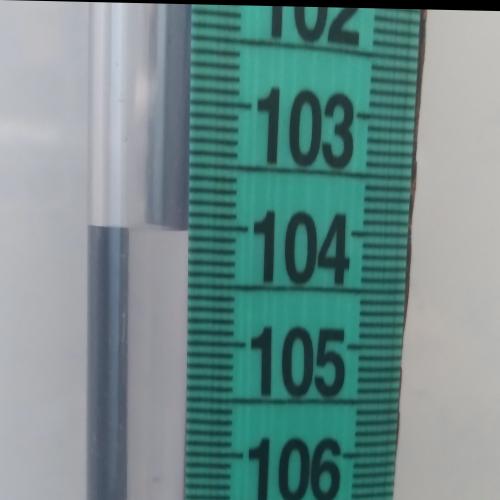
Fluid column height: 104.0 cm